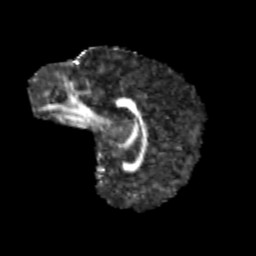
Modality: FA
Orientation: sagittal
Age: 10
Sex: female
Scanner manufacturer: siemens
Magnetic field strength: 3 T
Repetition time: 3.8 s
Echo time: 0.07 s